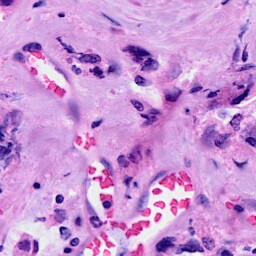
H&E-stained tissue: Breast